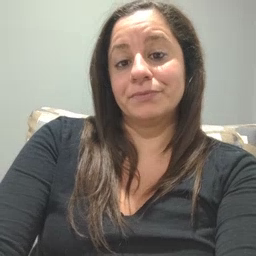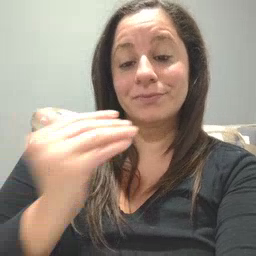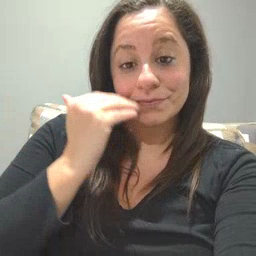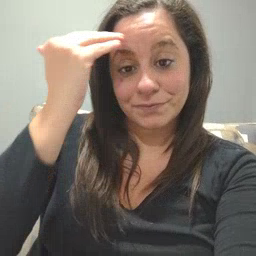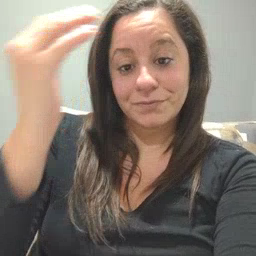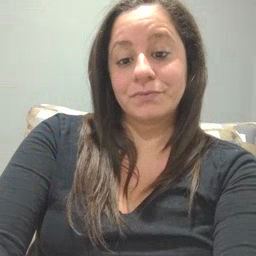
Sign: head